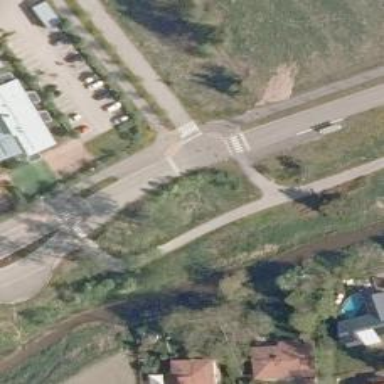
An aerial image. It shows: Marked crossing on asphalt cycleway.